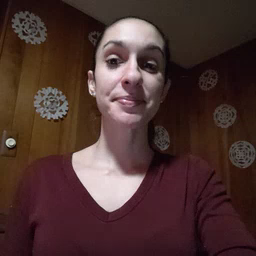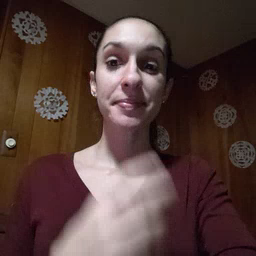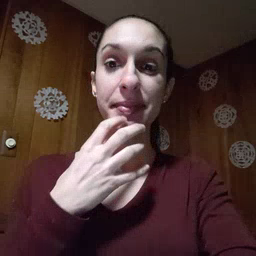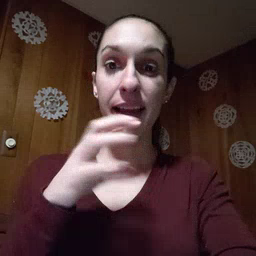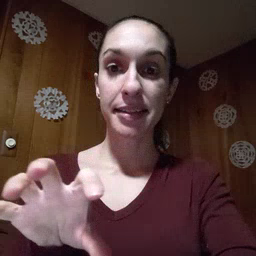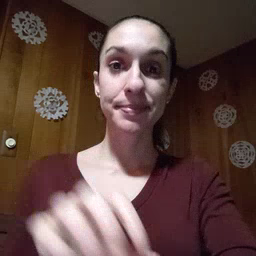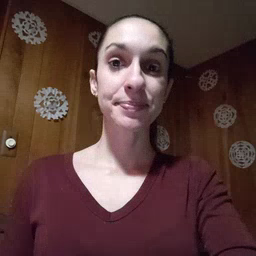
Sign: hot